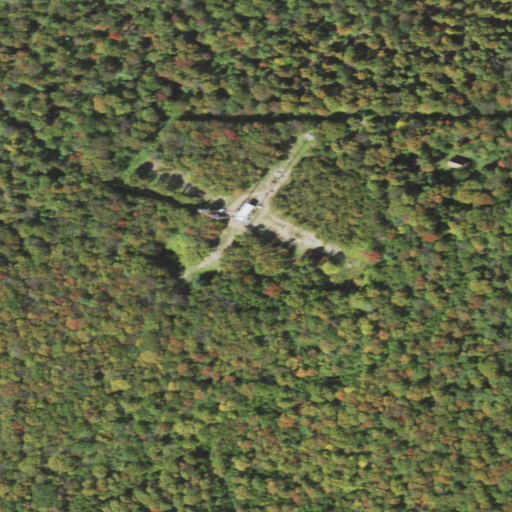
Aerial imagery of mountain in Pennsylvania named Goat Ranch Hill containing deciduous forest, open development, and pasture